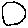
Label: circle